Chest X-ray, AP view. Patient: 26 years old, sex M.
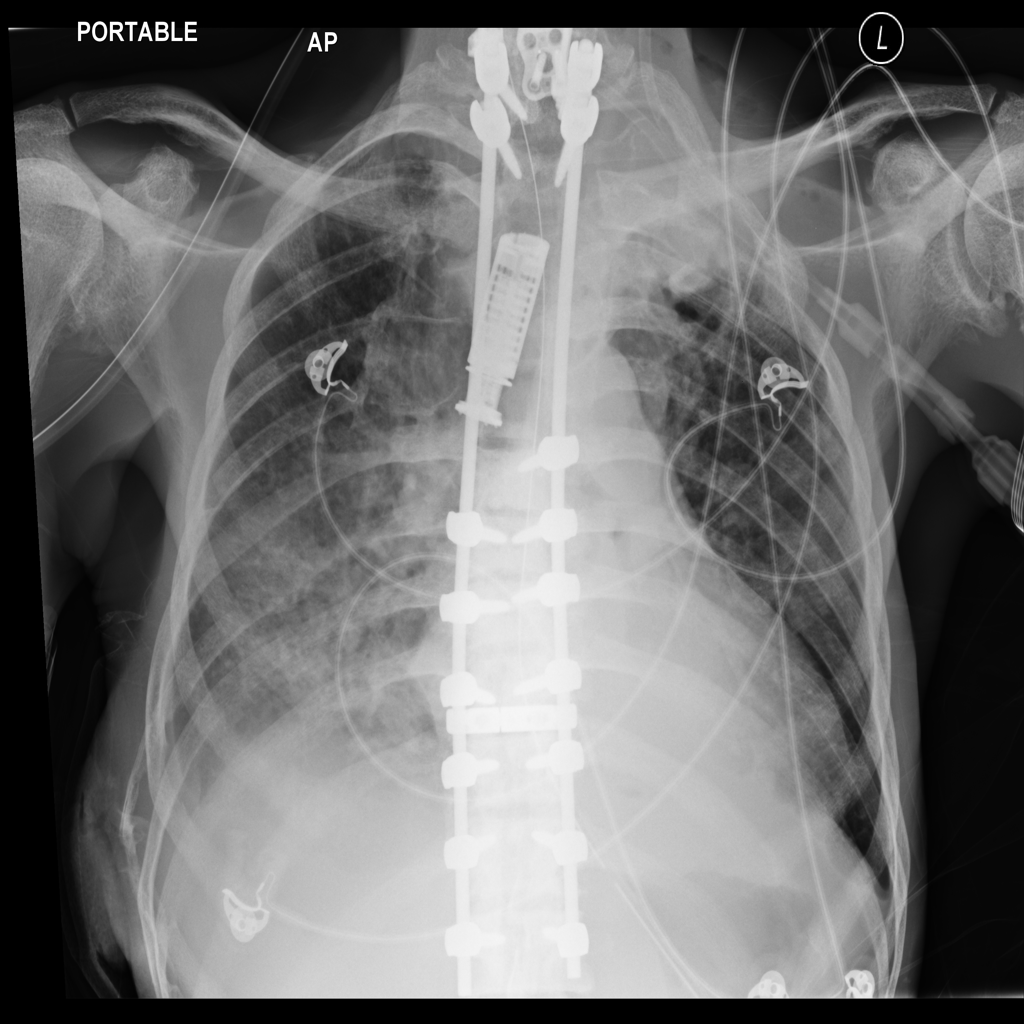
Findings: Infiltration